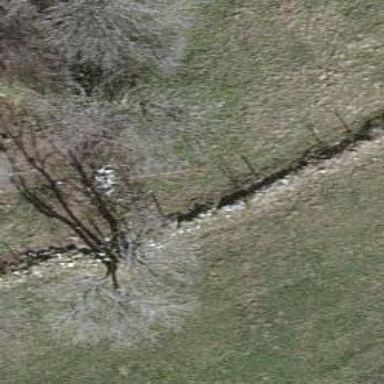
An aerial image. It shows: Dry stone wall barrier.